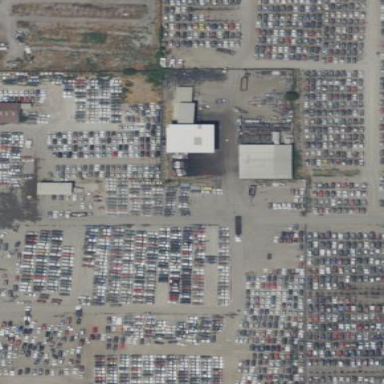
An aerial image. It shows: Scrap yard situated in industrial area.